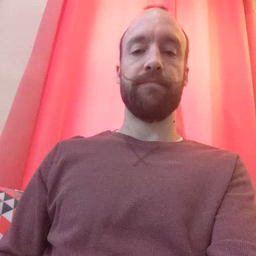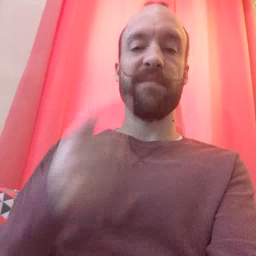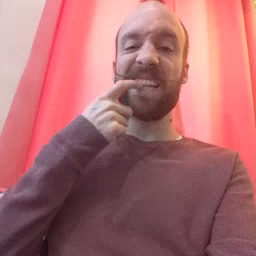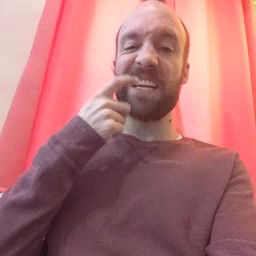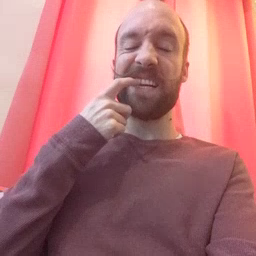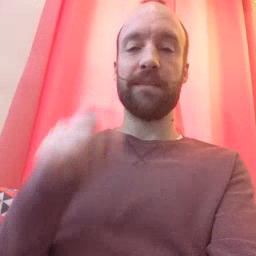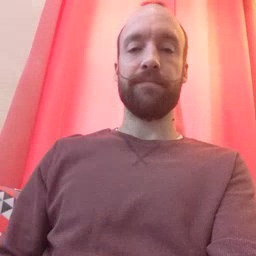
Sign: tooth